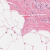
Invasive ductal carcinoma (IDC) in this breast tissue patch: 0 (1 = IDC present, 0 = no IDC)